Question: I want to ge the role per user and display them inside an table.
What I want as output is something like this:

So the table head 'Functie' needs to be the function name of my database table column 'name' inside table 'roles'.
My controller:
'''
public function index()
{
$select_all_users = DB::table('users')->orderBy('username', 'DESC')->get();
foreach ($select_all_users as $users) {
//make an array object of the news
$users = array();
$select_user_role = DB::table('users')
->join('roles', 'users.role_id', '=', 'roles.id')
->select('roles.id', 'roles.name', 'roles.description', 'roles.color')
->where('username', '=', Auth::user()->username)
->first();
}
return View::make('admin.users.index')->with('select_user', $select_all_users);
}
'''
I know that the $select_user_role only will take the value of the users session...
So now I want them listed per user.
My view:
'''
<tbody>
@foreach($select_user as $user)
<td>{{ ucfirst($user->username) }}</td>
<td>{{ ucfirst($user->last_name) }}</td>
<td>{{ $user->email }}</td>
<td>Here needs to come the role name</td>
<td>{{ $user->status }}</td>
<td>{{ strftime('%A %d %B %Y', $user->registered_at) }}</td>
<td>{{ strftime('%A %d %B %Y', $user->last_login) }}</td>
<td><a href="{{ URL::to('admin/user/' . $user->id . '/edit') }}" class="btn btn-sm yellow">Bewerk <i class="fa fa-edit"></i></a></td>
<td>
{{ Form::open(['method' => 'delete', 'route' => ['admin.user.destroy', $user->id]]) }}
{{ Form::button('Verwijderen <i class="fa fa-user-times"></i>', array('type' => 'submit', 'class' => 'btn btn-sm red')) }}
{{ Form::close() }}
</td>
</tr>
@endforeach
</tbody>
'''
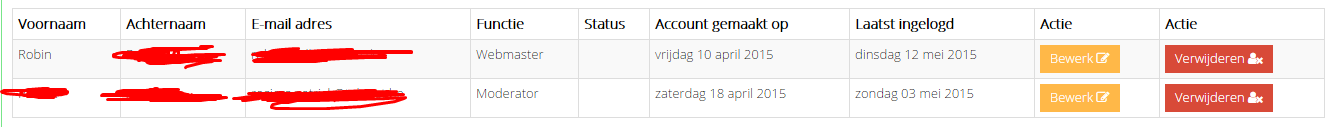
Answer: First: add a relation to your user model:
'''
class User extends Model {
// ...
public function role()
{
return $this->belongsTo('App\Role'); // apply your namespace accordingly
}
}
'''
Then, within your controller, use eager loading to get all the users with their roles:
'''
public function index()
{
$select_all_users = User::with('role')->get();
return View::make('admin.users.index')->with('select_user', $select_all_users);
}
'''